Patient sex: M
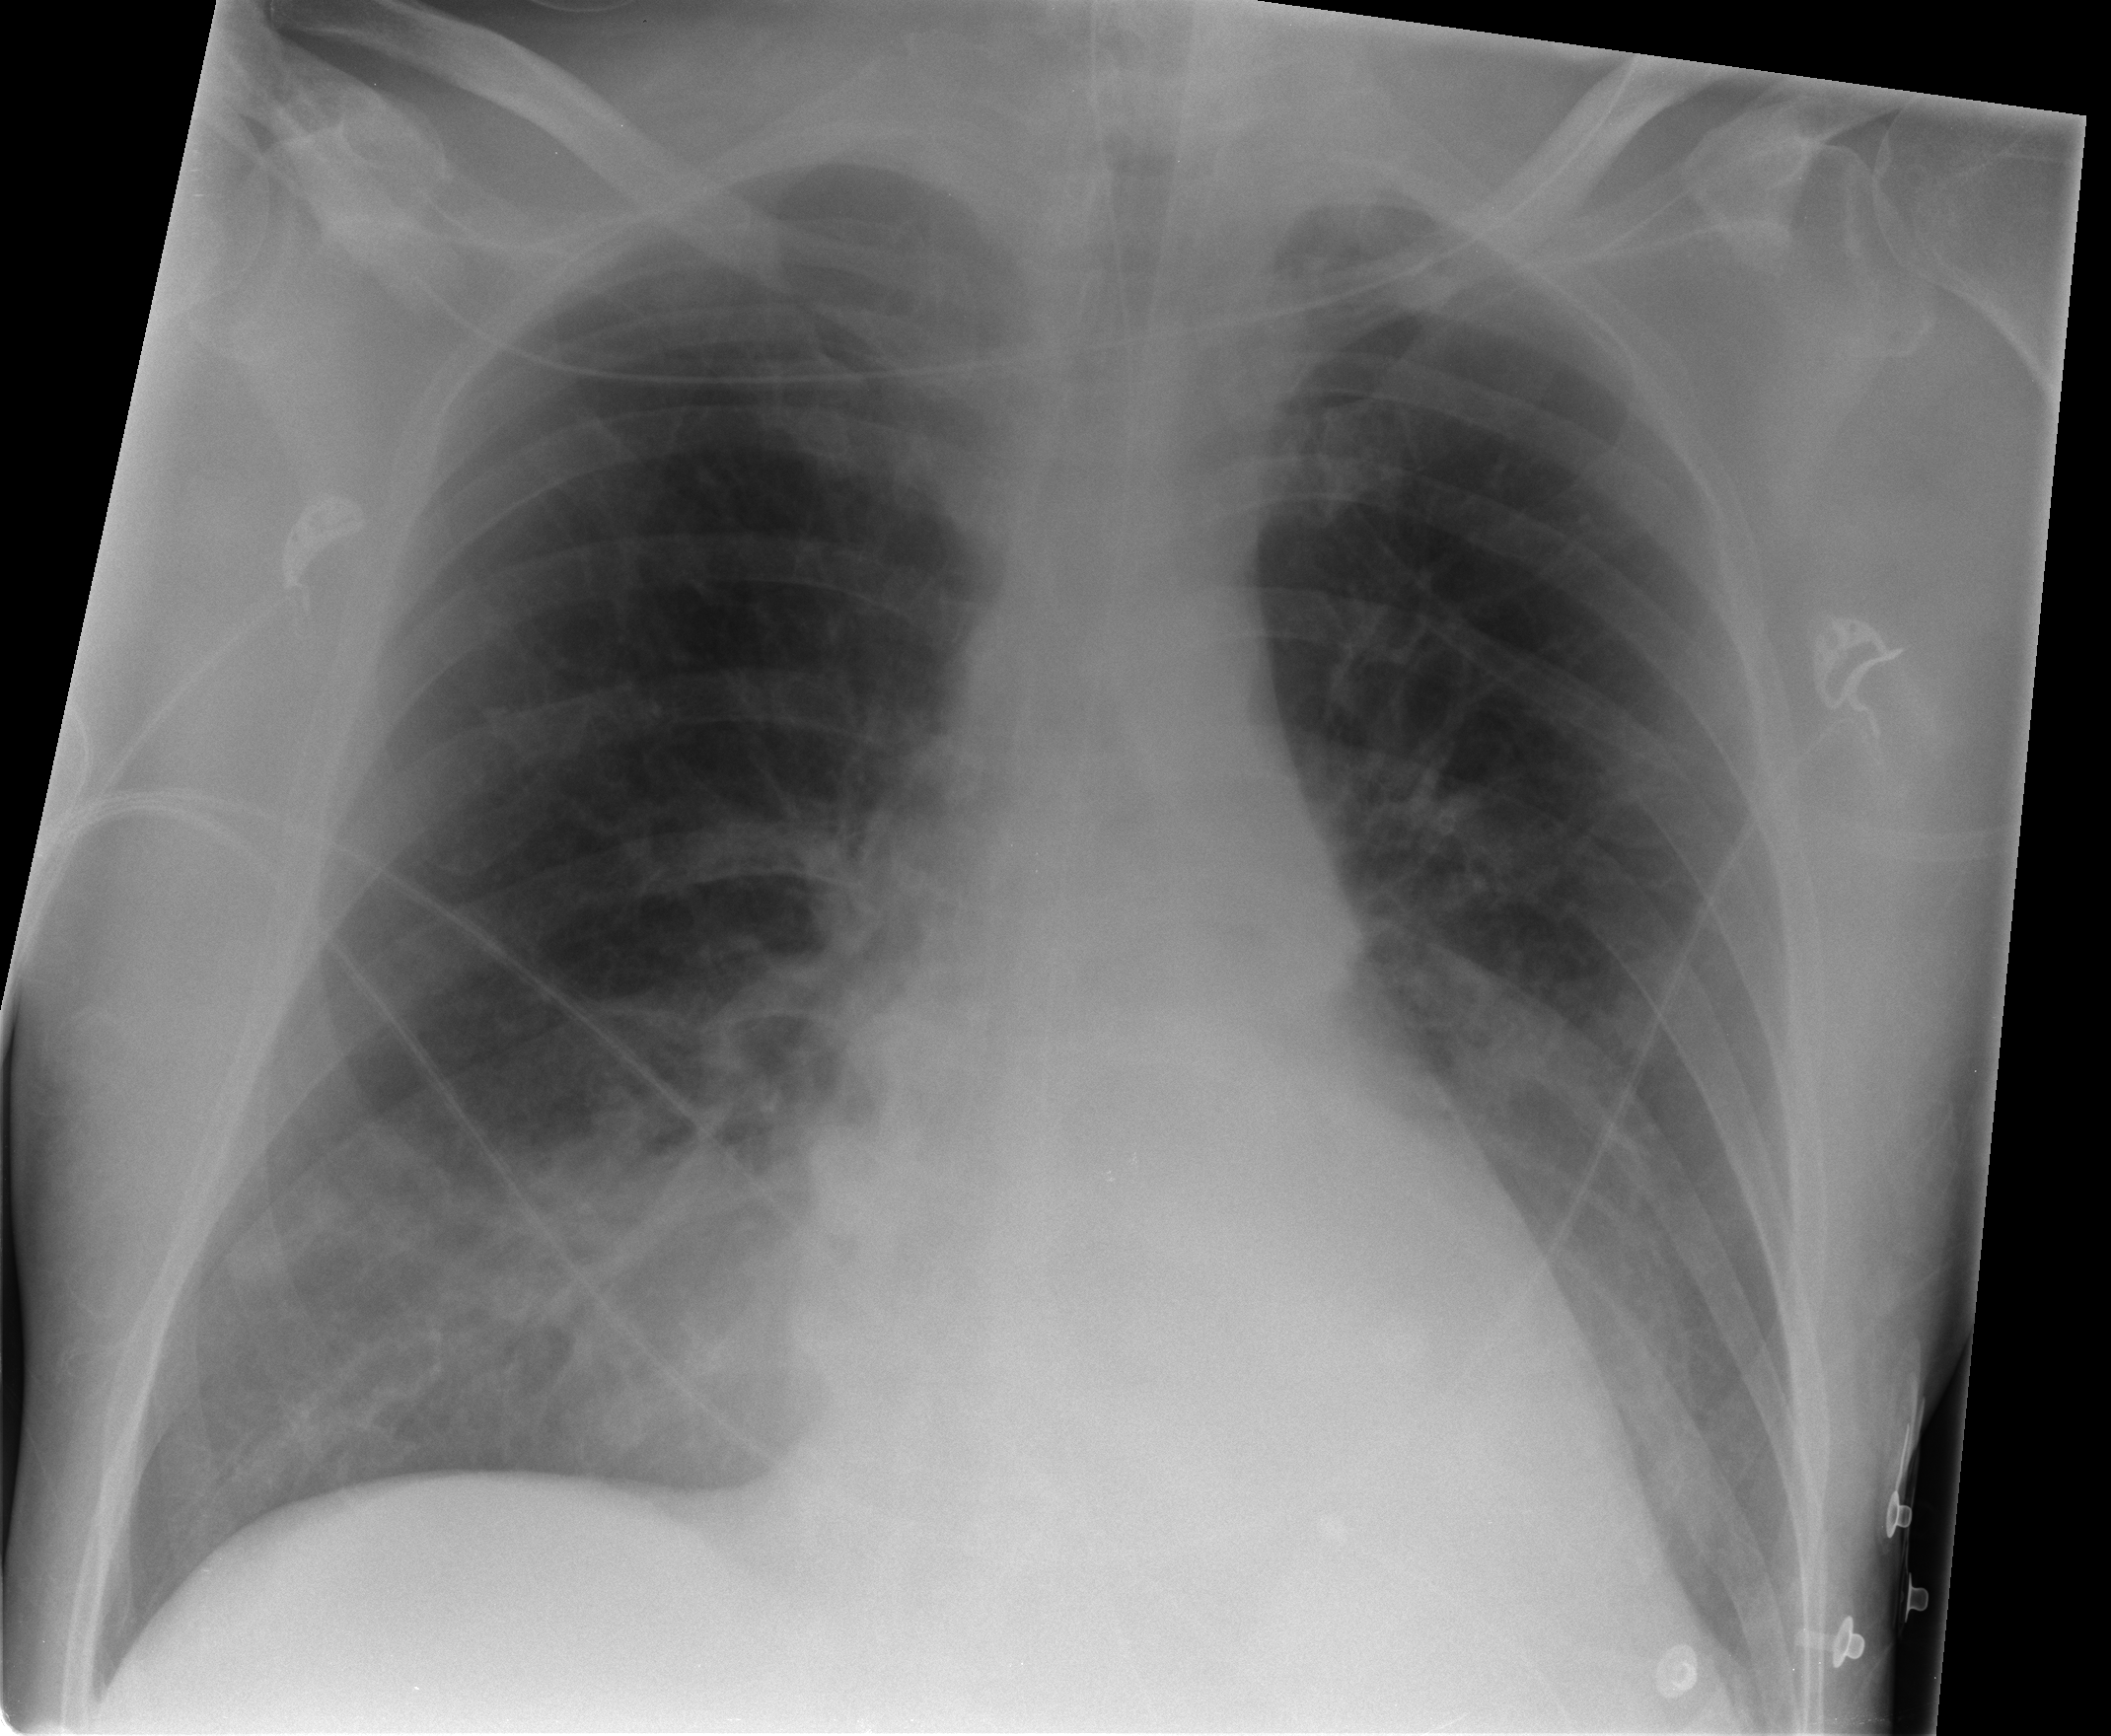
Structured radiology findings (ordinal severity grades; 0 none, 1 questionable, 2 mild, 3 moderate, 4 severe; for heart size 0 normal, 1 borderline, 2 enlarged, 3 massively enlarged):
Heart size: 0
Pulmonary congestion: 0
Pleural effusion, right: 0
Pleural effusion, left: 1
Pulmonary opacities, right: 0
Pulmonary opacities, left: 0
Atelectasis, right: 0
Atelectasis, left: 0